Interaction volume radius: 10 \u00c5
Interaction volume height: 10 \u00c5
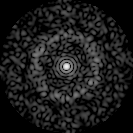
Disorder parameter: 0.8662